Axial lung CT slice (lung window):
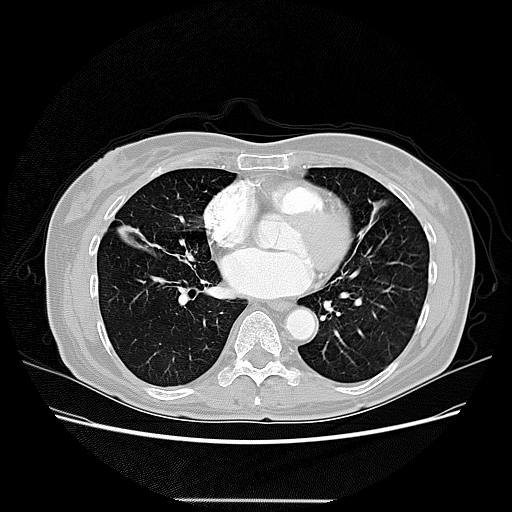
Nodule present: no